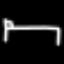
Label: bed